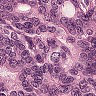
Metastatic tissue present: yes